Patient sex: M
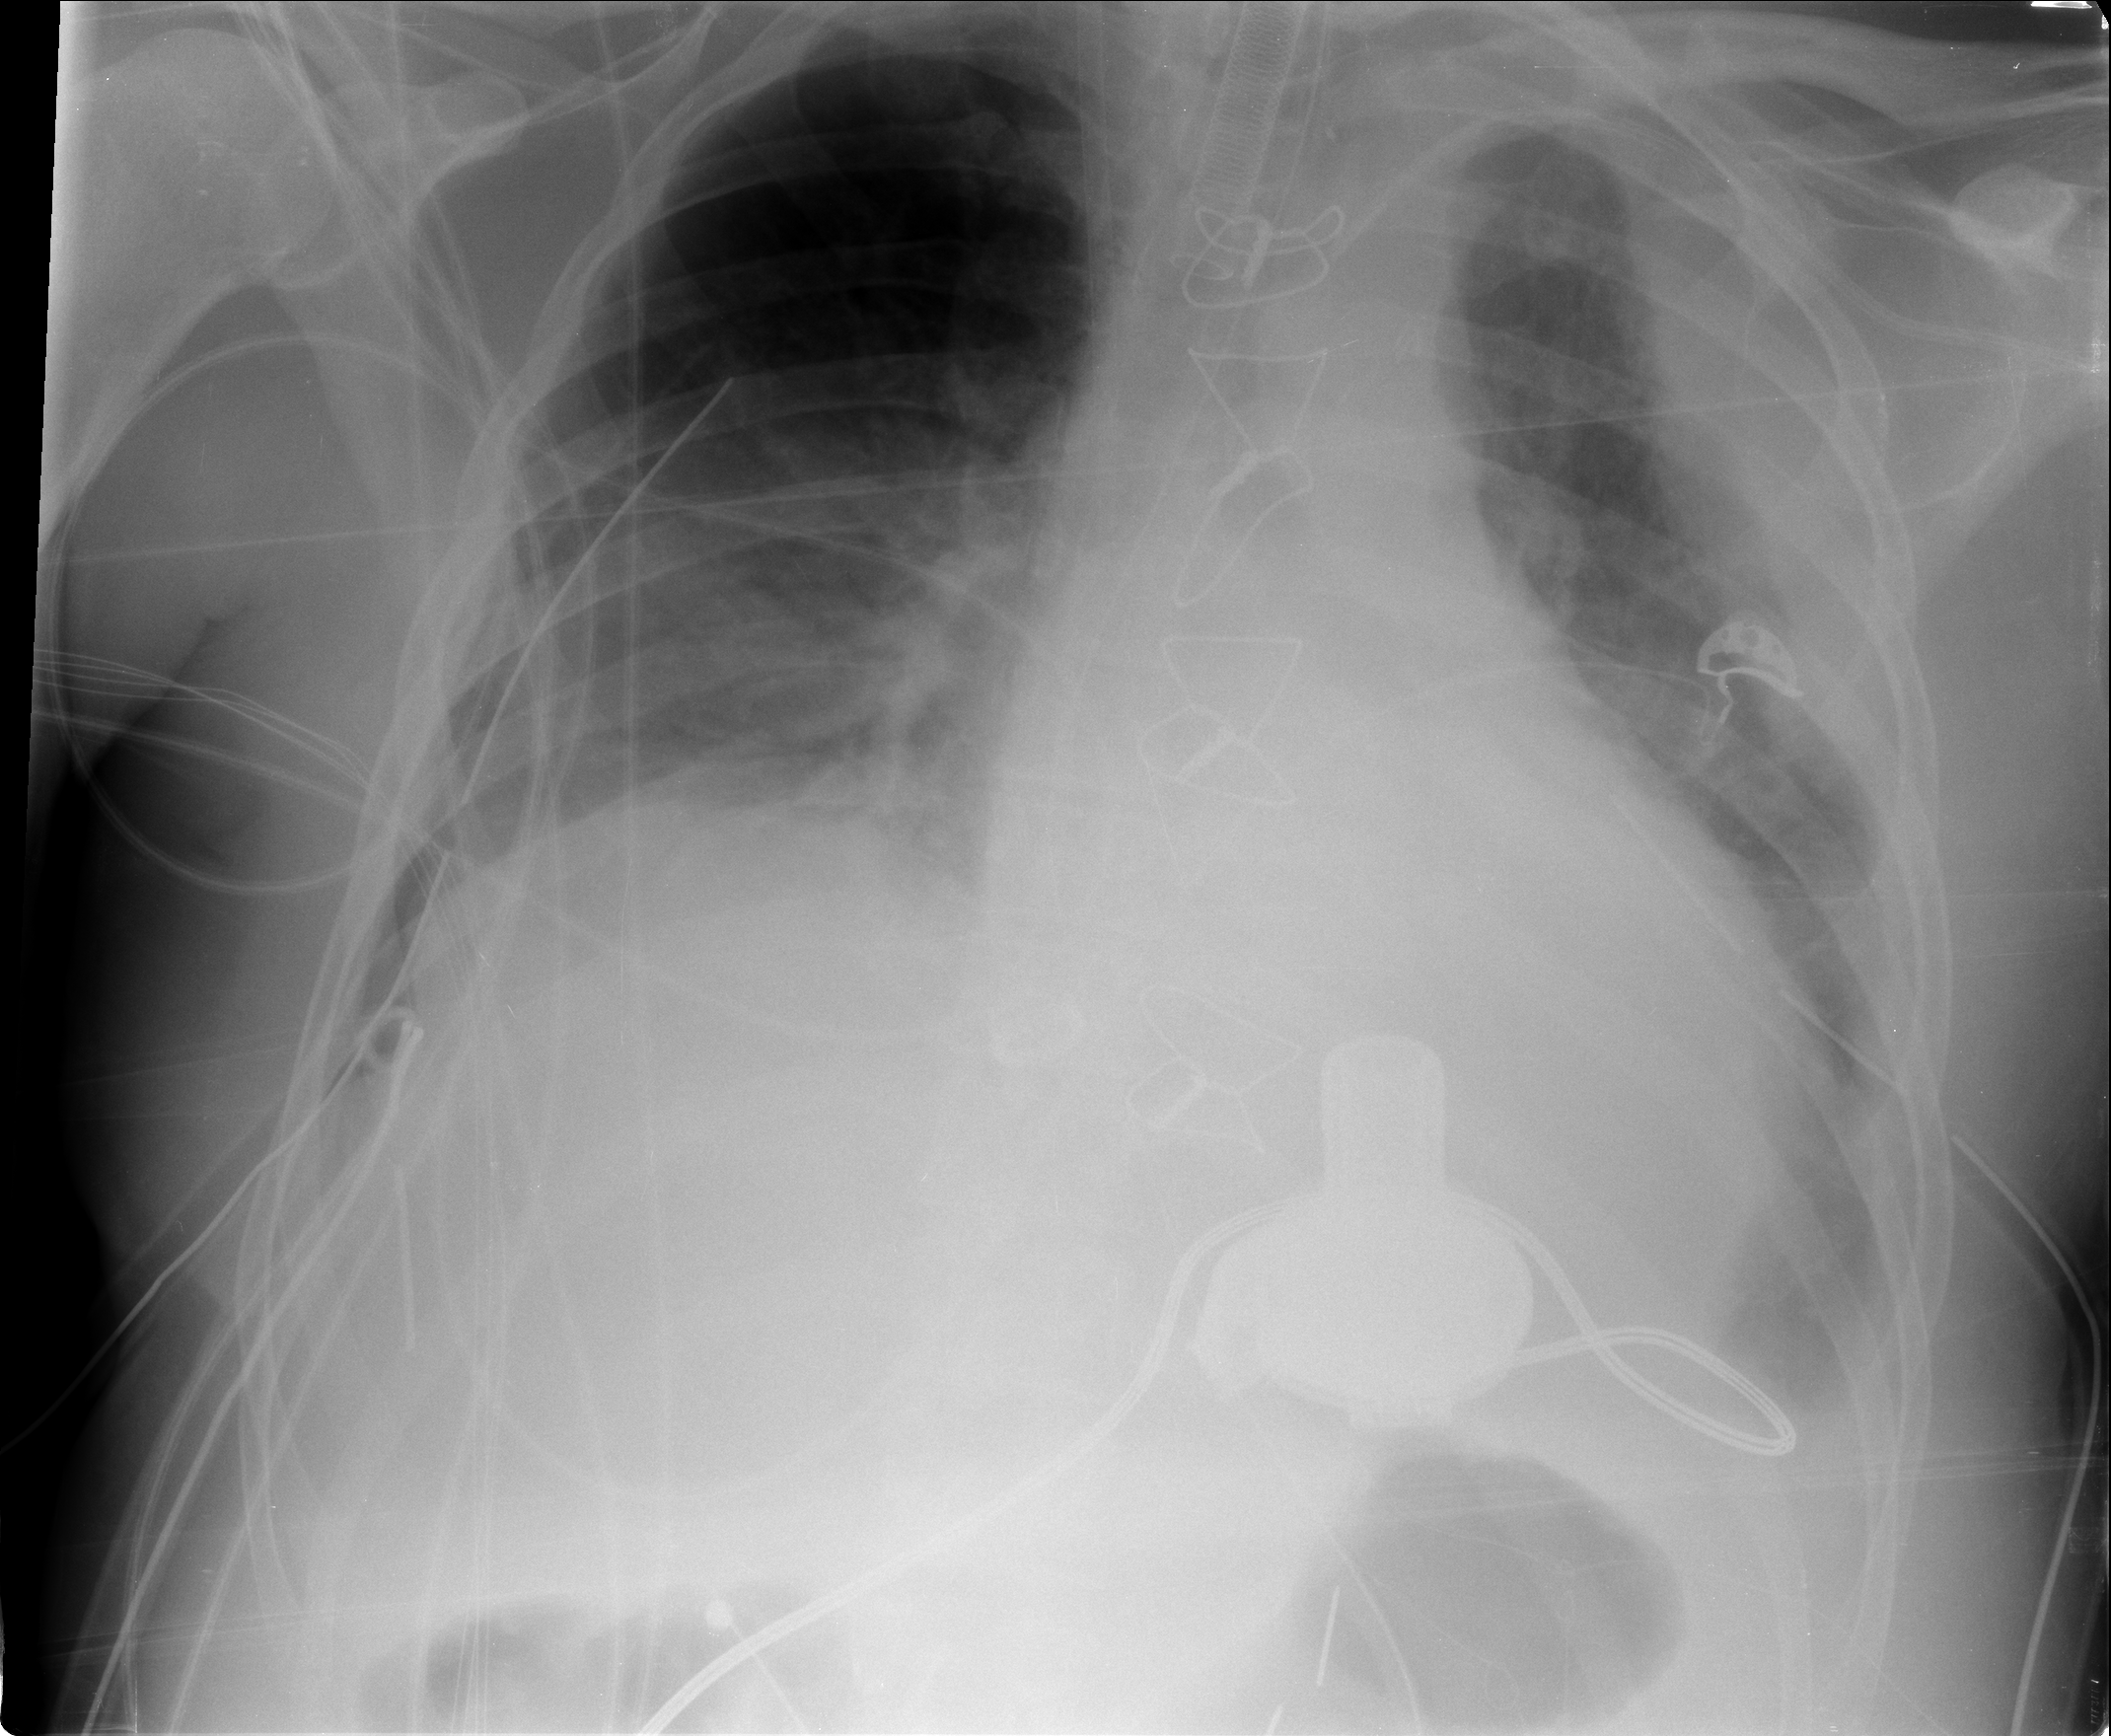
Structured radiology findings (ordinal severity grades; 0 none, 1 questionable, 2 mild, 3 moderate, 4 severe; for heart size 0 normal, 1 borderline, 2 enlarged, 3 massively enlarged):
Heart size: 0
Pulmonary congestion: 0
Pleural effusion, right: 2
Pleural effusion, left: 3
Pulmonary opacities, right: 0
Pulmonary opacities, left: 0
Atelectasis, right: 2
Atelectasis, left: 2